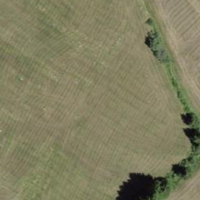
EUNIS habitat code: 26
Species observed at this site:
Neotinea ustulata